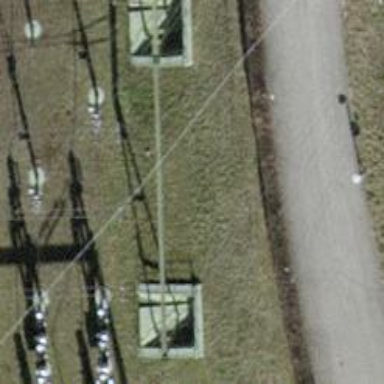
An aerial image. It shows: Insulator used in power equipment.